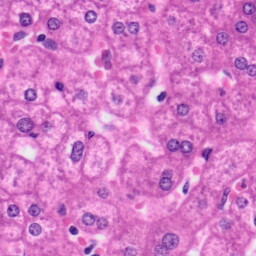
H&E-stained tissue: Liver